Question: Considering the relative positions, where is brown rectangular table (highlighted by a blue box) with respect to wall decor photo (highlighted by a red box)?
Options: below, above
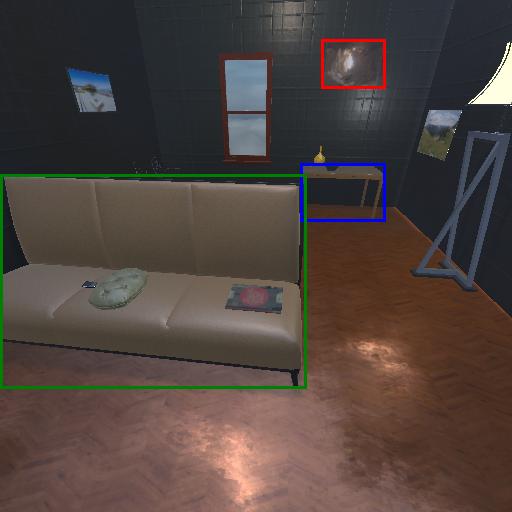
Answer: below